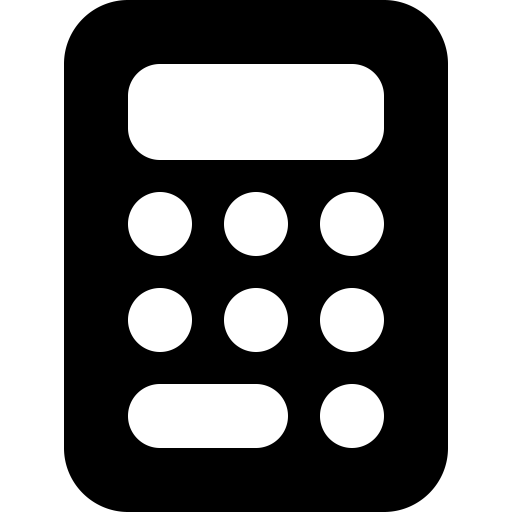
Tags: icon, FontAwesome, fa-icon, solid, calculator